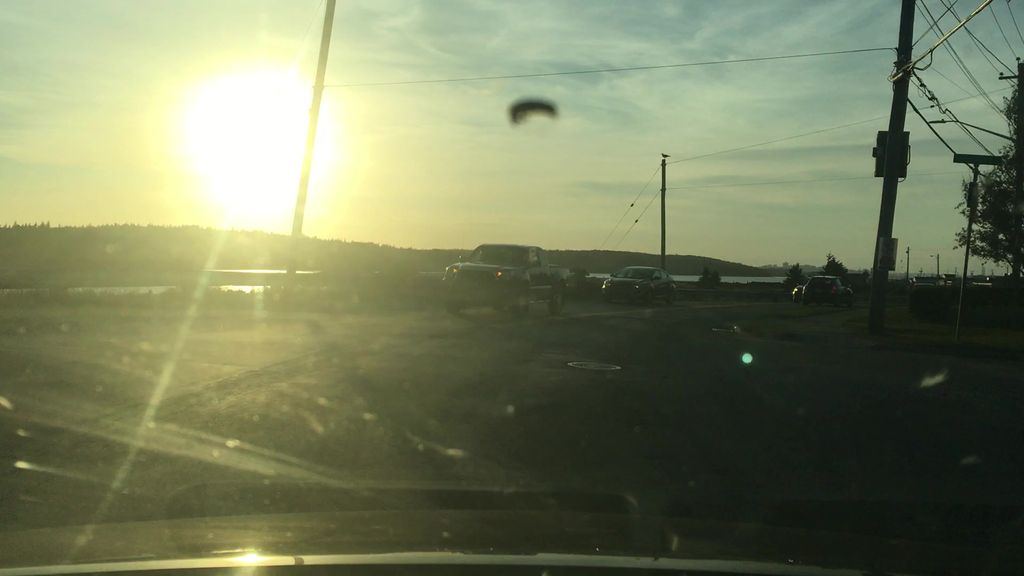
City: halifax